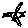
Label: bird